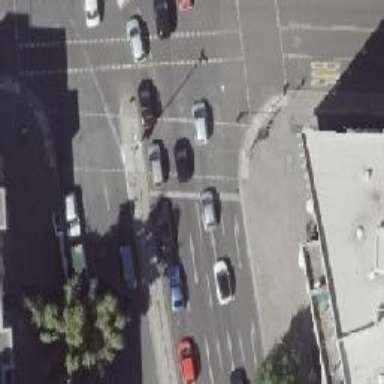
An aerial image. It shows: Footway that serves as traffic island.